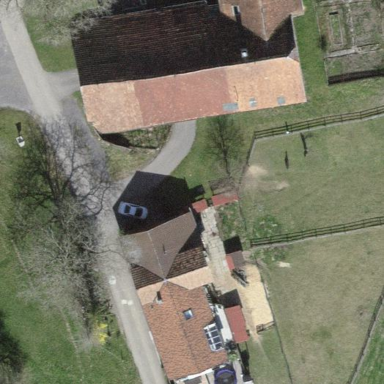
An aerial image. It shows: Farmyard area.